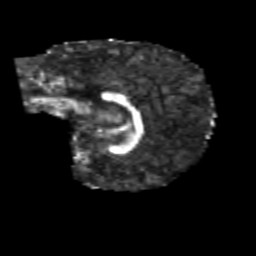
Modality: FA
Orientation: sagittal
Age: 7
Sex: male
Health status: healthy